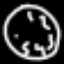
Label: clock